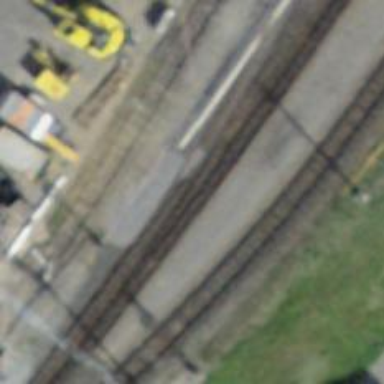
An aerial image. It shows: Railway switch.